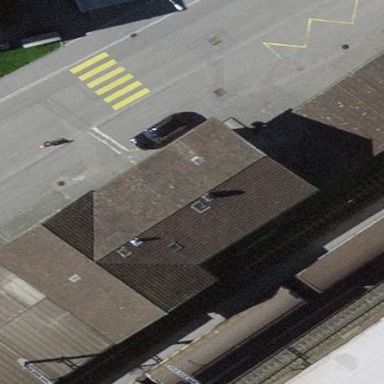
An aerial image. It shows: Train station building.